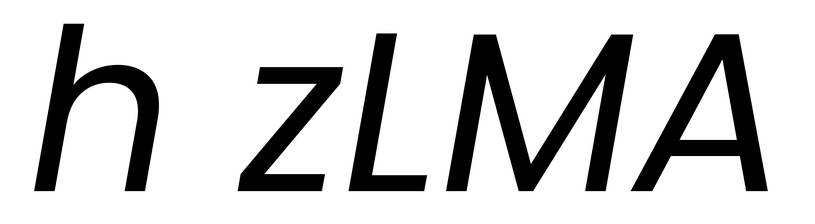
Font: Poppins-Italic